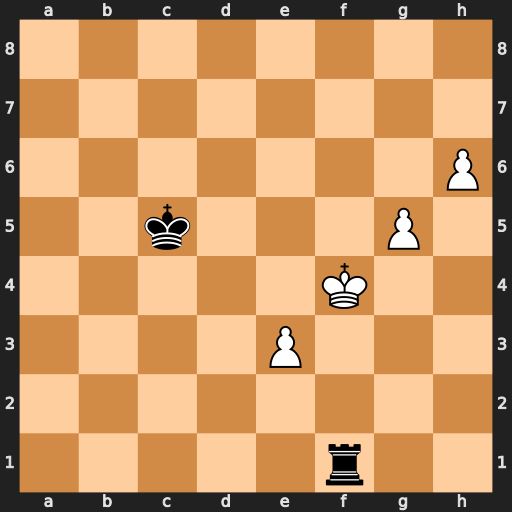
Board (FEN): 8/8/7P/2k3P1/5K2/4P3/8/5r2
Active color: w
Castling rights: -
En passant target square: -
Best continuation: Ke5 Rh1 Kf6